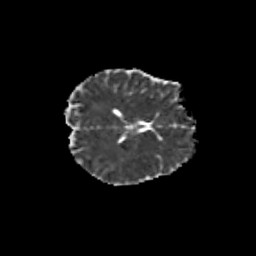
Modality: MD
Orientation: axial
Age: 41
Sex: female
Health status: healthy
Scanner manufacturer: siemens
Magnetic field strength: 3 T
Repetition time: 10.8 s
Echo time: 0.082 s